Question: Here is the error I get:
Any ideas? I already agreed to the license terms of xcode and that didn't solve the problem.
- - - - <URL>
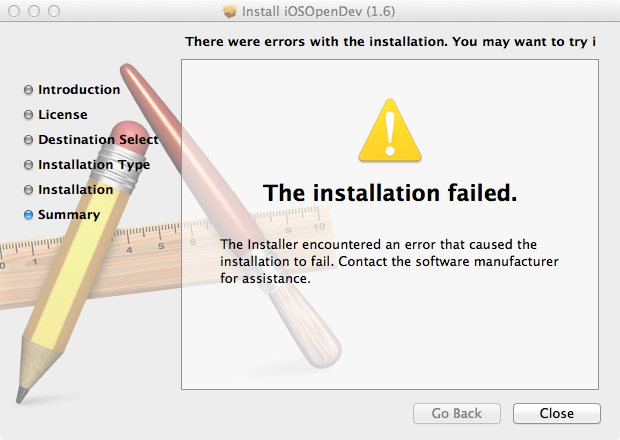
Answer: Go to menu on top bar -> Window -> Installer log (command+ L) - You will see a window will detailed installation logs where you can find out exact error.
Select "Show all logs" on top left.